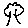
Label: tree